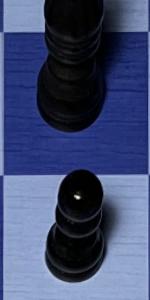
Label: Pawn_Black